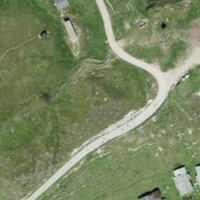
EUNIS habitat code: 23
Species observed at this site:
Phoenicurus ochruros